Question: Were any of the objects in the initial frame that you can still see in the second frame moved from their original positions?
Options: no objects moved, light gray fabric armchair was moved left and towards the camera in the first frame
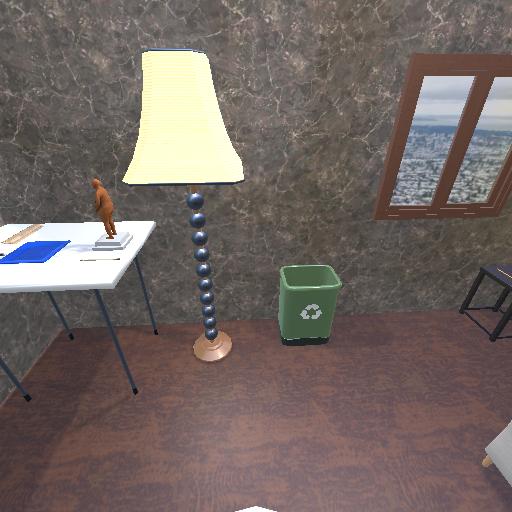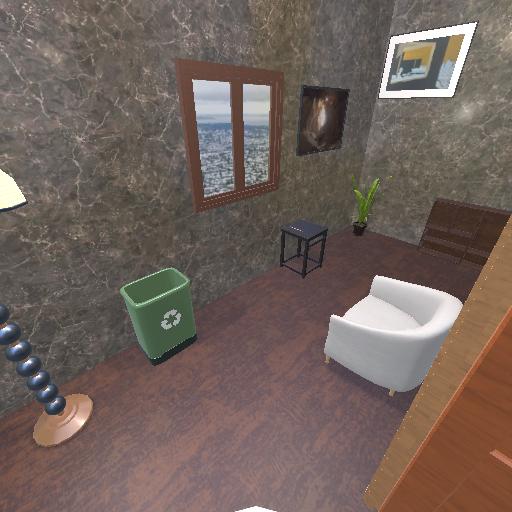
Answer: no objects moved